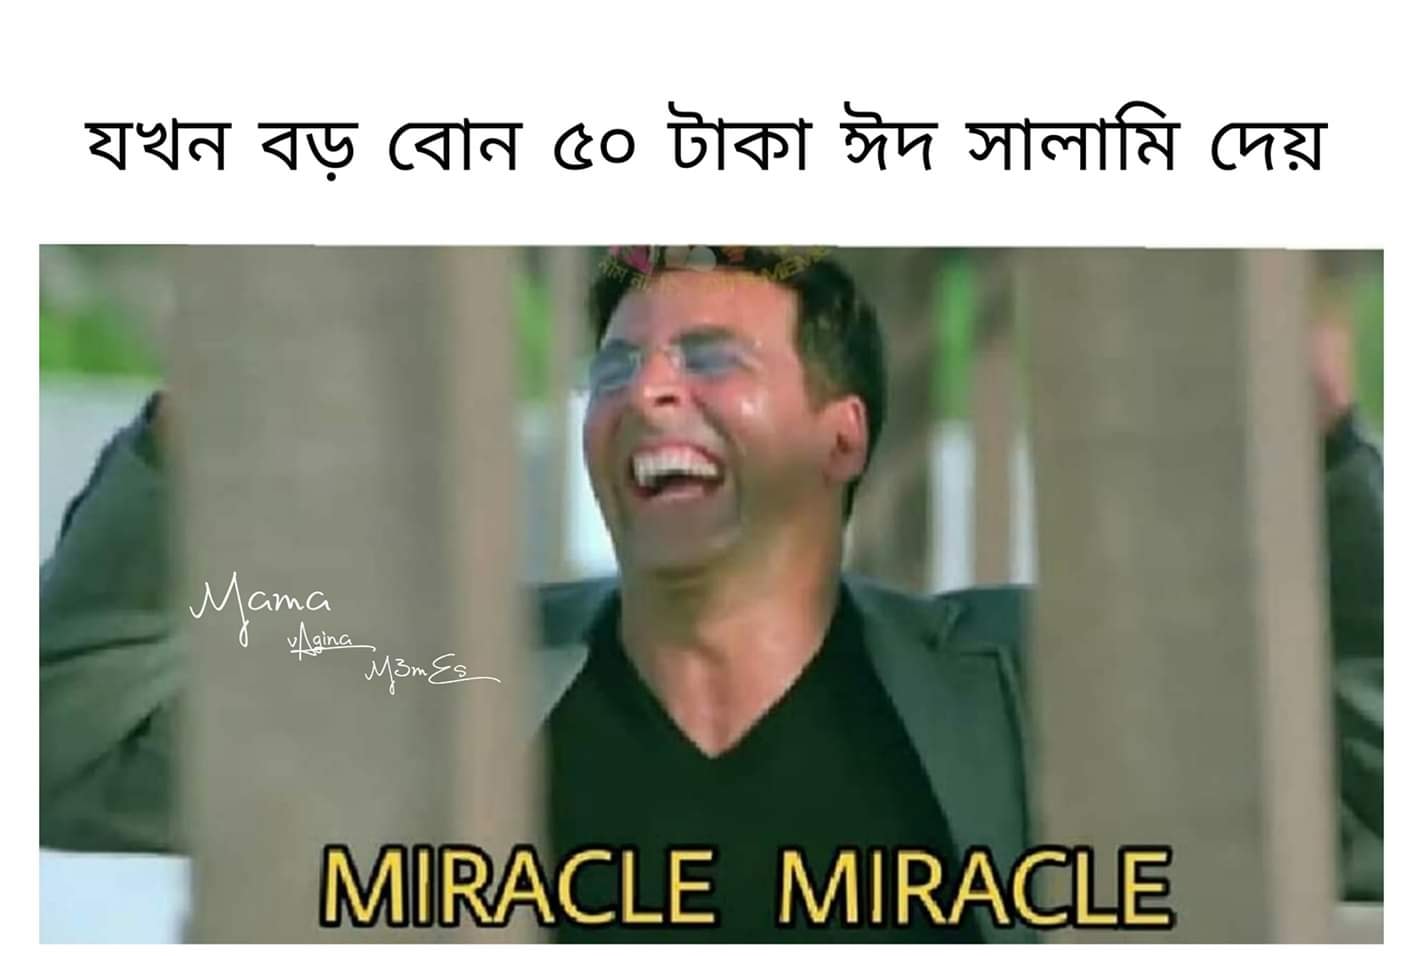
Caption: যখন বড় বোন ৫০ টাকা ঈদ সালামি দেয়   MIRACLE    MIRACLE
Label: non-hate